Describe the contrast between these two images.
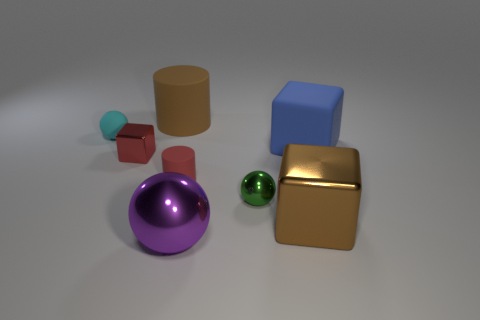
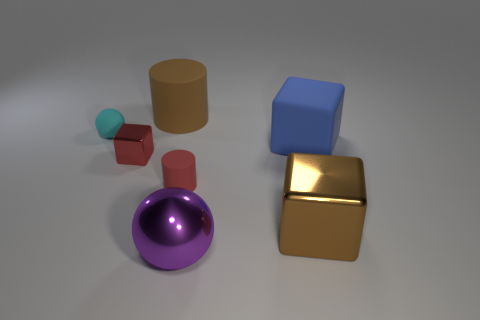
the green metal thing is gone
the tiny metallic ball is missing
the small green ball is missing
the tiny green metallic sphere that is in front of the small red block has disappeared
the small green ball is no longer there
the small green object has disappeared
the small green shiny sphere that is on the right side of the big brown matte cylinder is gone
the small green shiny ball that is to the right of the red metal object is no longer there
the small green metallic sphere in front of the cyan object has disappeared